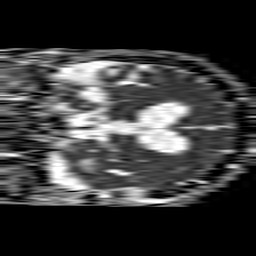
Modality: ADC
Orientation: coronal
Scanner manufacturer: philips
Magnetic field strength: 1.5 T
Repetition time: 4.6 s
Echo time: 0.08631 s